Question:
I just implemented instant articles for my blogger blog. But I keep getting only the title and image? Why is not loading my body content?
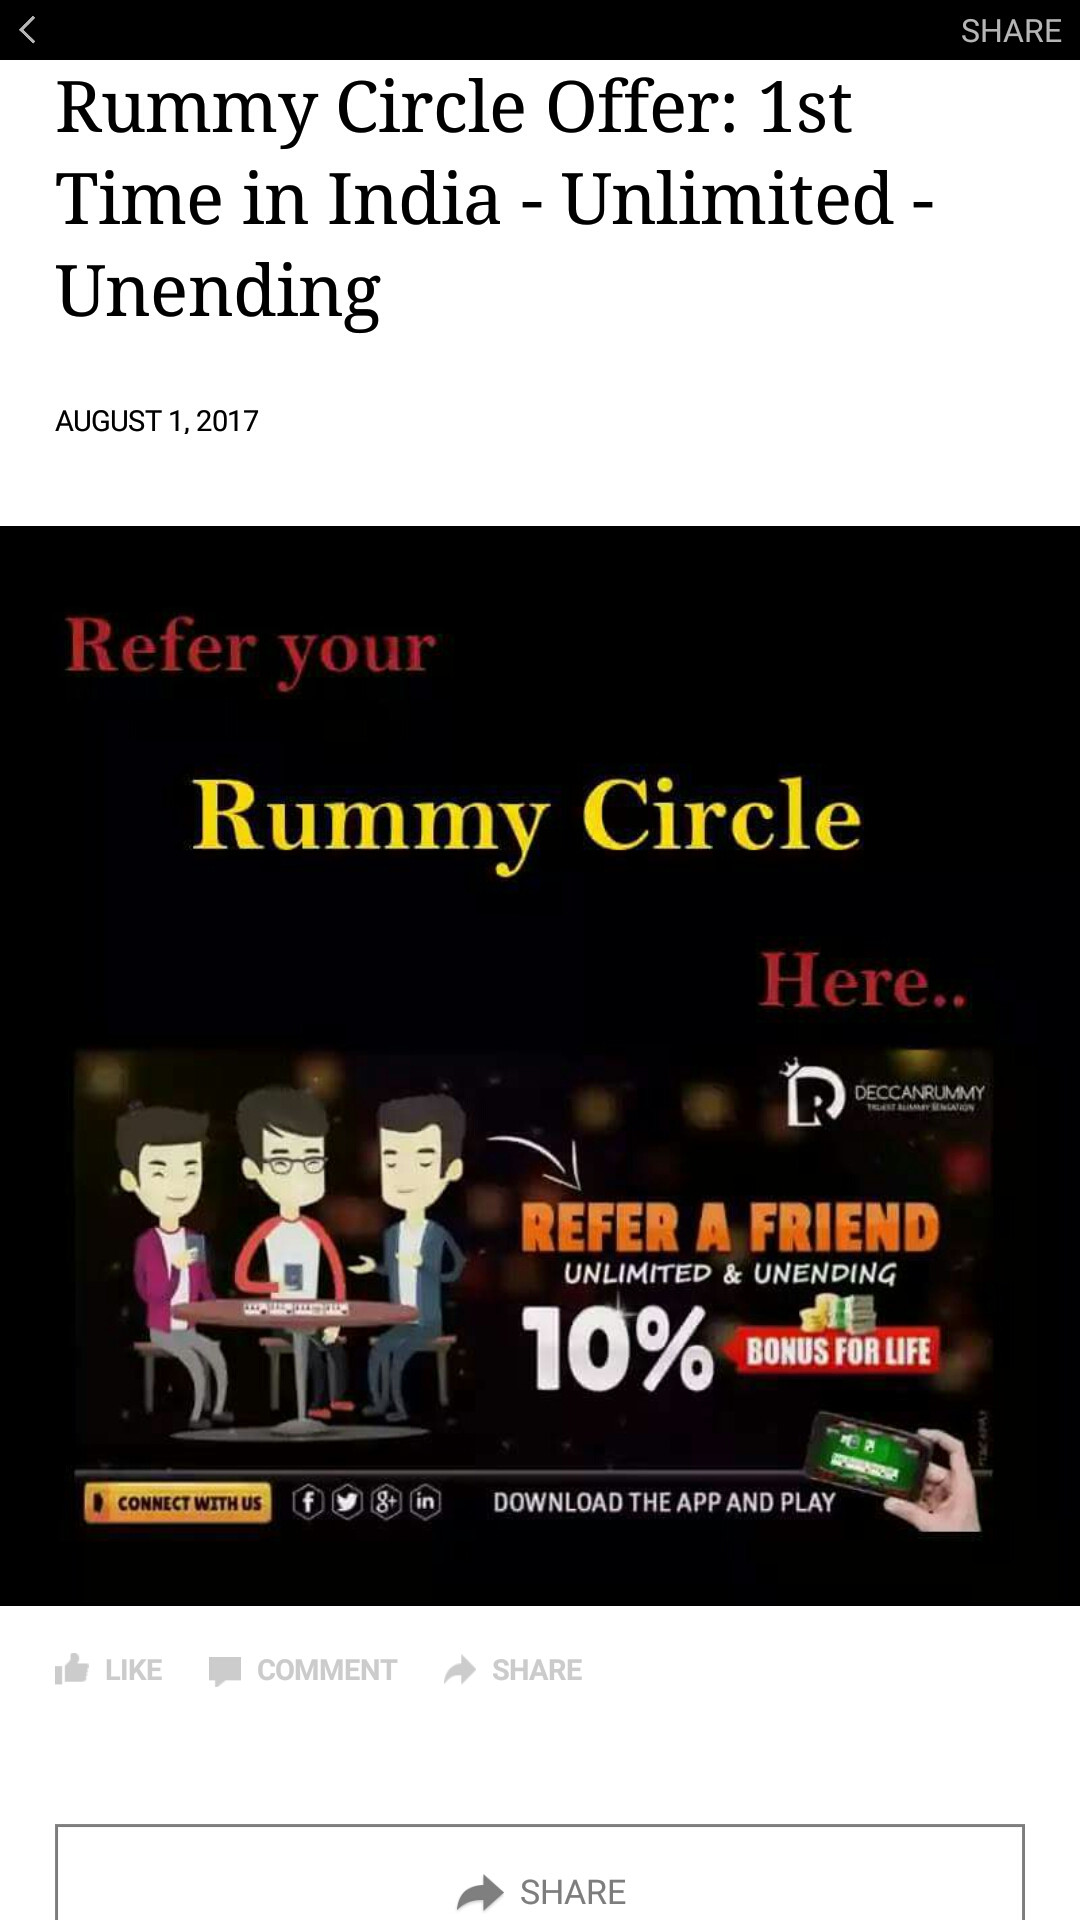
Answer: I finally understood what was wrong with my blogger blog. I was not getting the body text because it needed to be surrounded by <p> tag. I've compiled all the other steps here - <URL>